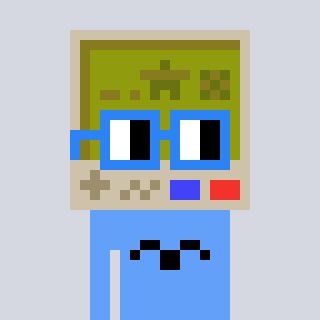
a pixel art character with square blue glasses, a gameboy-shaped head and a blue-colored body on a cool background